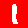
Digit: 1